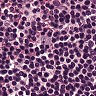
Metastatic tissue present: no